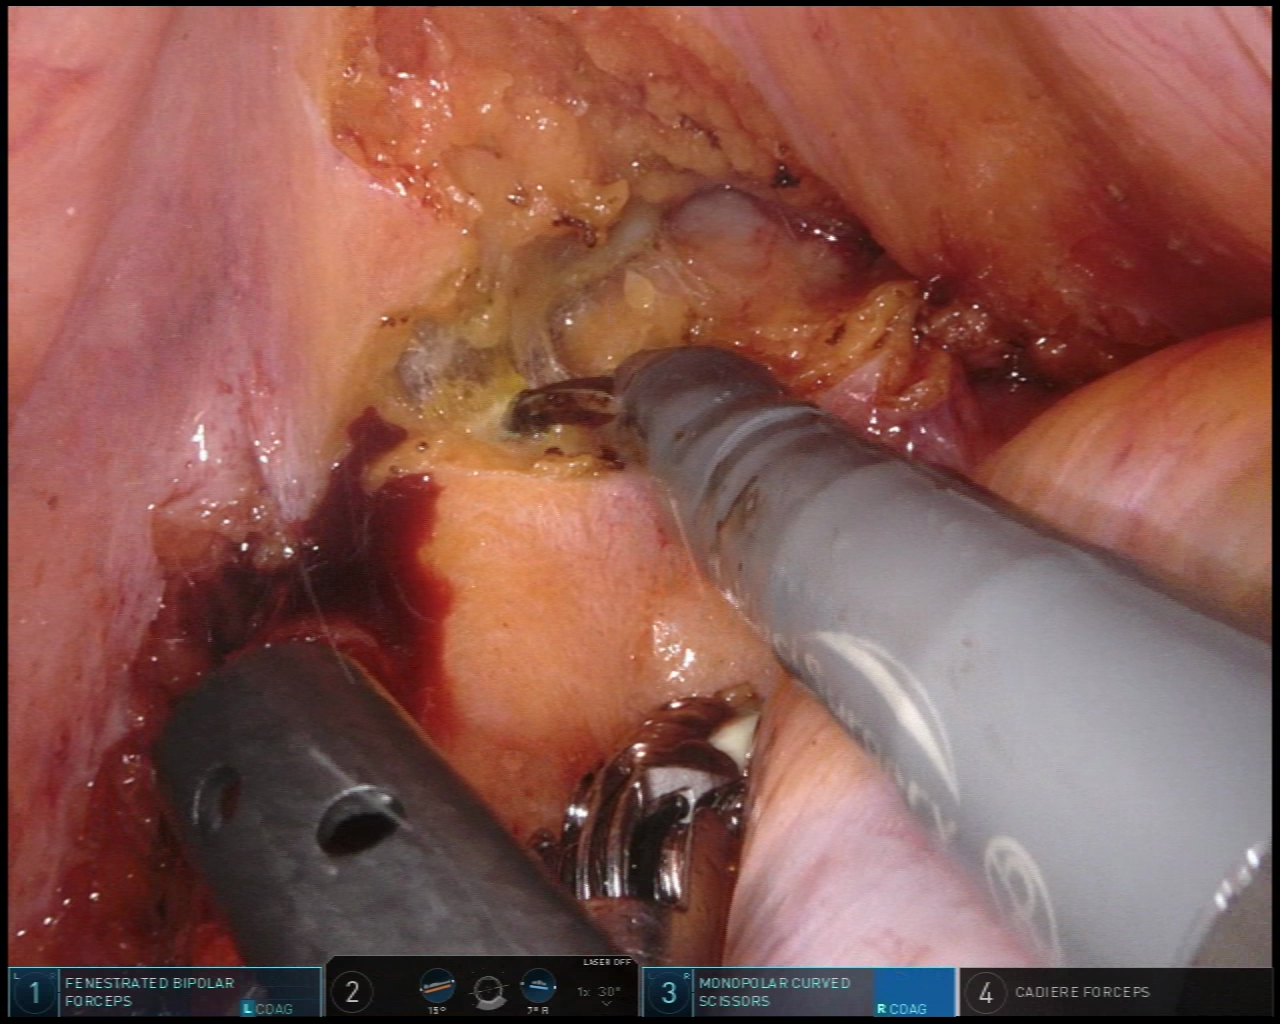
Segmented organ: vesicular_glands
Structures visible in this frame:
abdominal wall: no
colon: no
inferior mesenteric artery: no
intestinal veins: no
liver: no
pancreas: no
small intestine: no
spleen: no
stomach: no
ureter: no
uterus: no
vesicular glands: yes